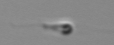
Label: flagellate_morphotype3